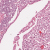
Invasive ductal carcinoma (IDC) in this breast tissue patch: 0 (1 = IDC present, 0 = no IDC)